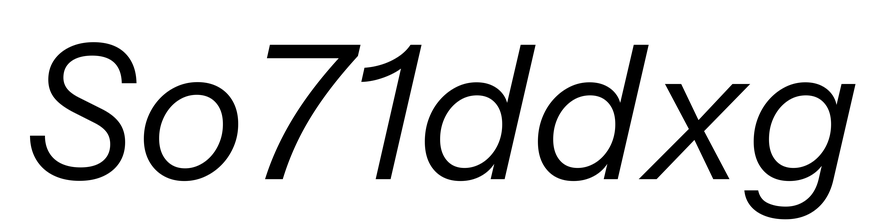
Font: InstrumentSans-Italic_Italic